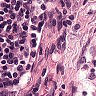
Metastatic tissue present: no